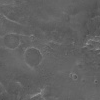
Atmospheric dust classification: not_dusty